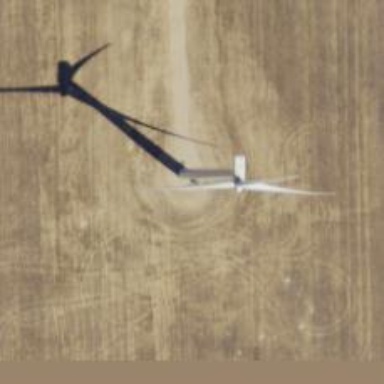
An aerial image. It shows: Wind generator using wind turbines of horizontal axis.